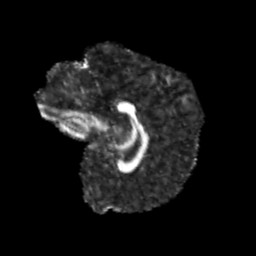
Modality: FA
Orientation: sagittal
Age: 10
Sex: male
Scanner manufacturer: siemens
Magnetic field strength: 3 T
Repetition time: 3.8 s
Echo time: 0.07 s